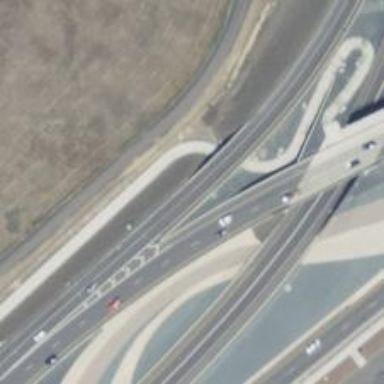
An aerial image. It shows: Bridge crossing over highway trunk expressway.